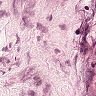
Metastatic tissue present: no